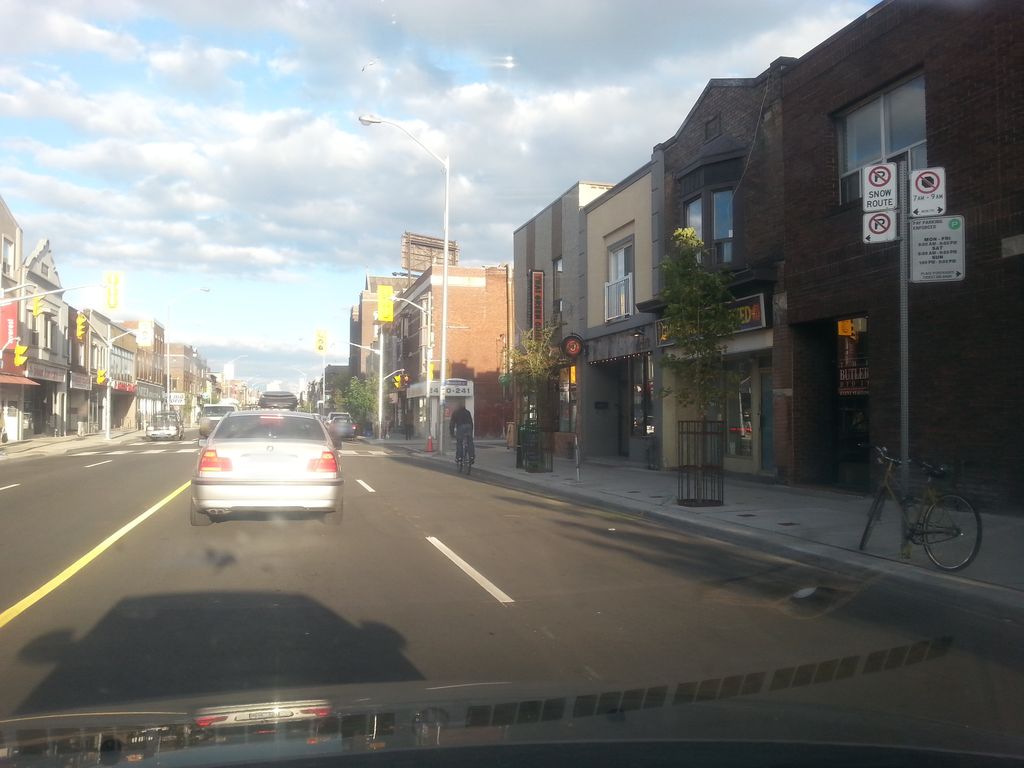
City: toronto